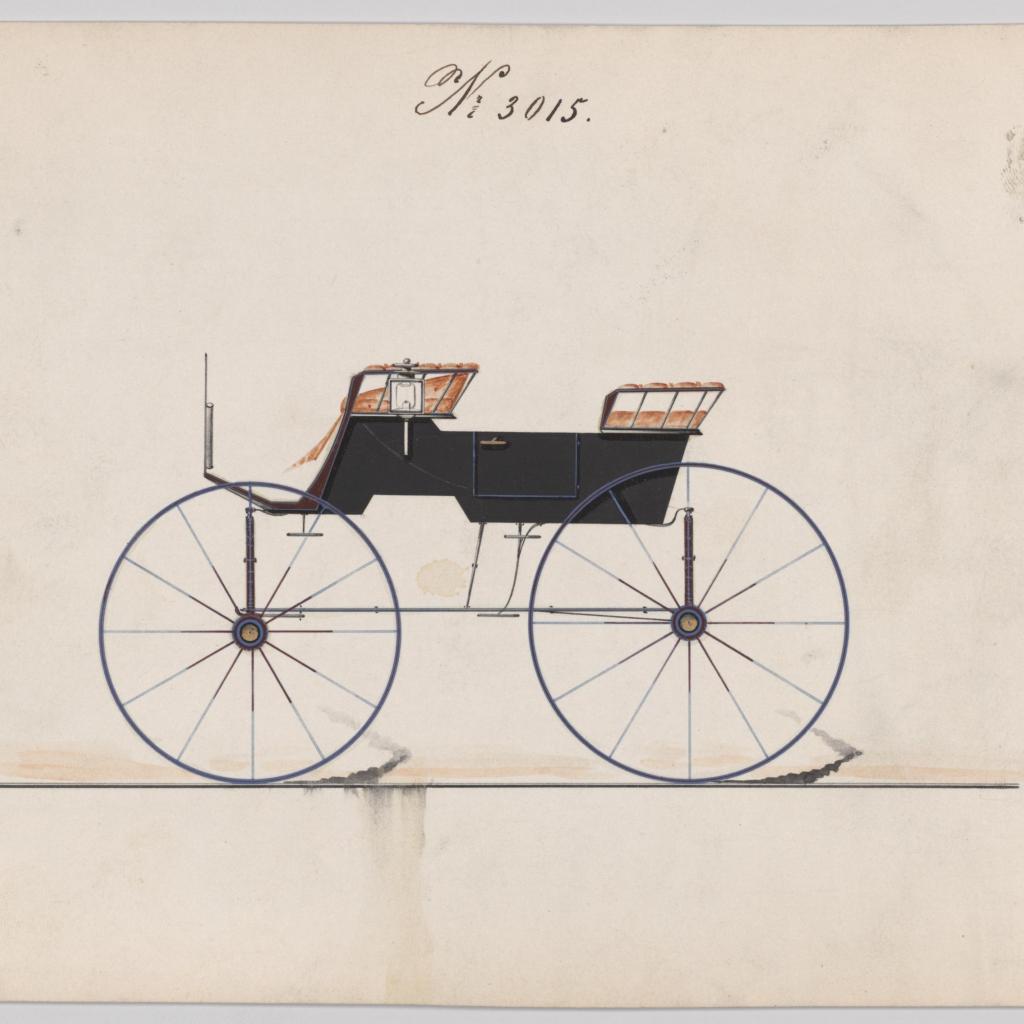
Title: Design for 4 seat Phaeton, no top, no. 3015
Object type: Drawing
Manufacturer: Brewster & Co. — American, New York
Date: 1874
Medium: Pen and black ink, watercolor and gouache
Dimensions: Sheet: 6 1/16 x 8 3/4 in. (15.4 x 22.2 cm)
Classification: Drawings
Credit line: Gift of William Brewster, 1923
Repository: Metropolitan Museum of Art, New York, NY